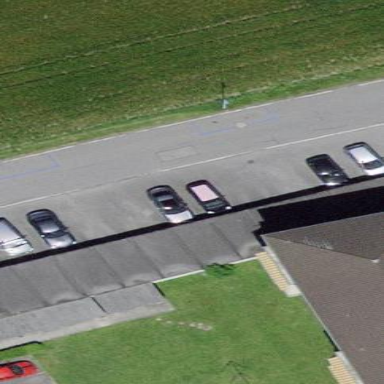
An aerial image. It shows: Flat roofed garages.